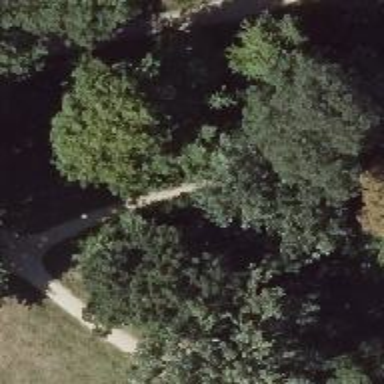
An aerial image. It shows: Compacted footway.